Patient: sex M, age 71
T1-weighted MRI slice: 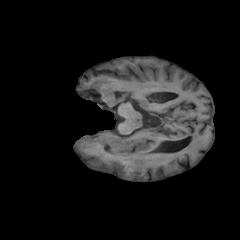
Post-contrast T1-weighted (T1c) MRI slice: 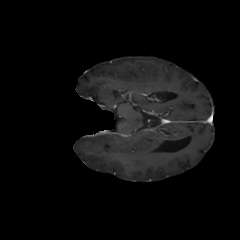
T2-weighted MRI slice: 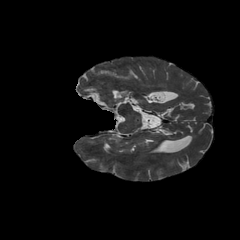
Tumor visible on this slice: yes
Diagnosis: Glioblastoma, IDH-wildtype
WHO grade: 4